Question: I want something like this. When someone clicks the button it should rotate it in 90 degrees perfectly.

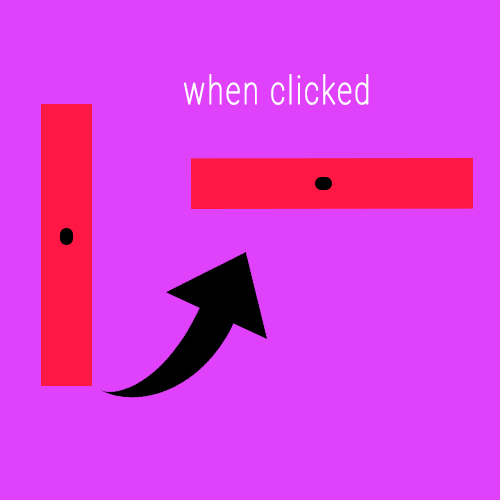
Answer: First Rotate your bitmap to 90 degree and then assign it again to your imageView.
Try following code:
In your 'onCreate' Method,
'''
myImageView.setOnClickListener(new View.OnClickListener() {
@Override
public void onClick(View v) {
myImageView.setImageBitmap(RotateBitmap(((BitmapDrawable)myImageView.getDrawable()).getBitmap() , 90));
}
});
'''
And Create a Method below.
'''
public static Bitmap RotateBitmap(Bitmap source, float angle) {
Matrix matrix = new Matrix();
matrix.postRotate(angle);
return Bitmap.createBitmap(source, 0, 0, source.getWidth(), source.getHeight(), matrix, true);
}
'''